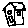
Label: house